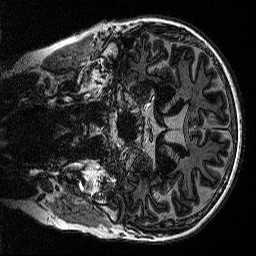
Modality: MP2RAGE
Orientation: coronal
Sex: female
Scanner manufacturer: siemens
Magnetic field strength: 3 T
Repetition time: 5 s
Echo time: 0.00292 s